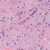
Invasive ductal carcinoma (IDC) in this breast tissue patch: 1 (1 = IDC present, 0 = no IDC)